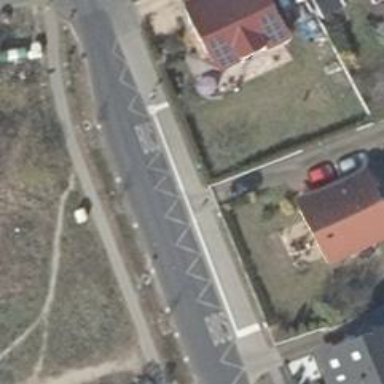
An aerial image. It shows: Public transport stop position.